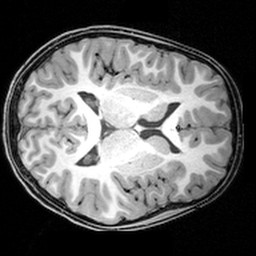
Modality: T1w
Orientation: axial
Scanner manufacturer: siemens
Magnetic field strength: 3 T
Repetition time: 1.9 s
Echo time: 0.00397 s